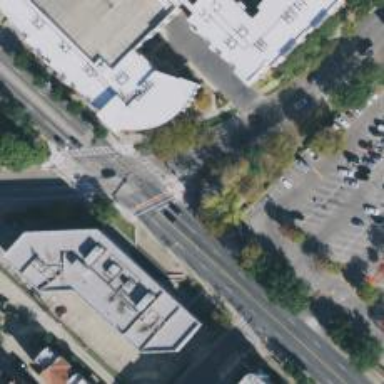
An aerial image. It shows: Secondary link road with separate sidewalks.